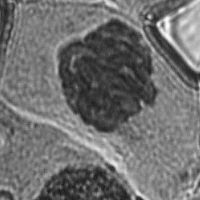
Label: prophase